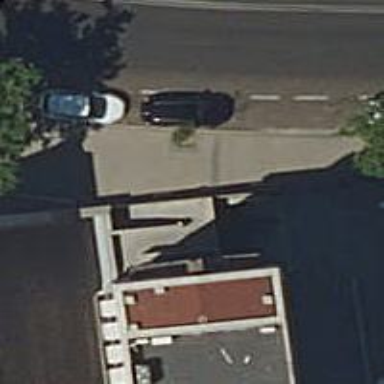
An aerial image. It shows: Sidewalk.